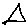
Label: triangle